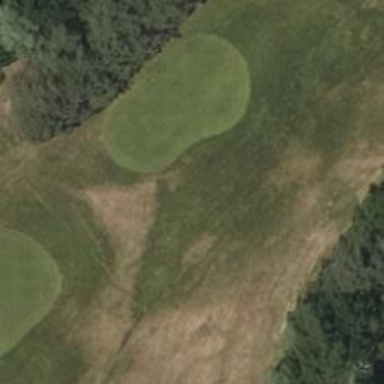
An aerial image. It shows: Golf tee.